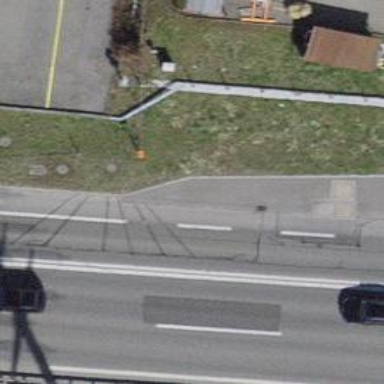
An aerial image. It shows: Aerial marker.